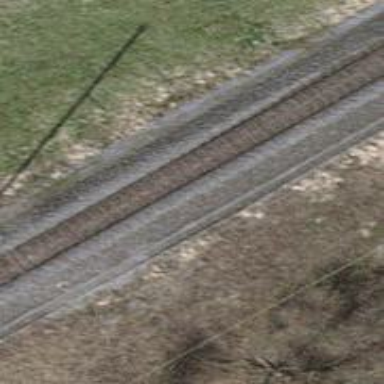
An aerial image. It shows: Single railway track with electrified contact line.